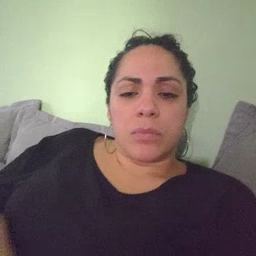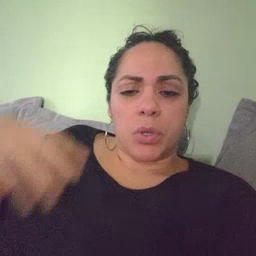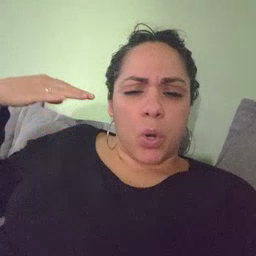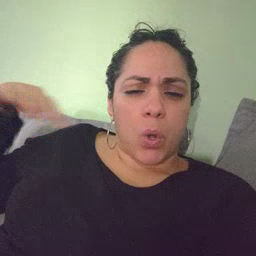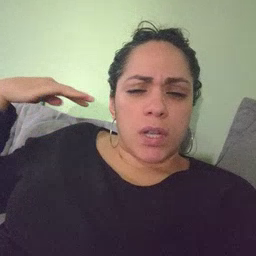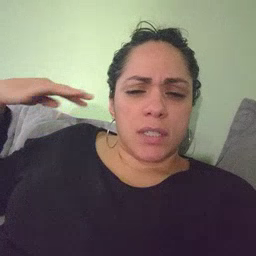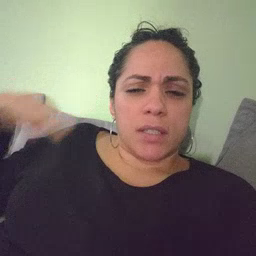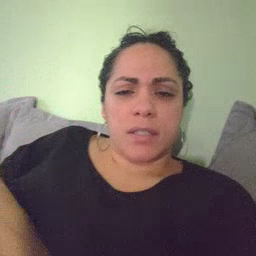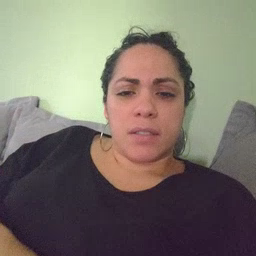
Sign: noisy